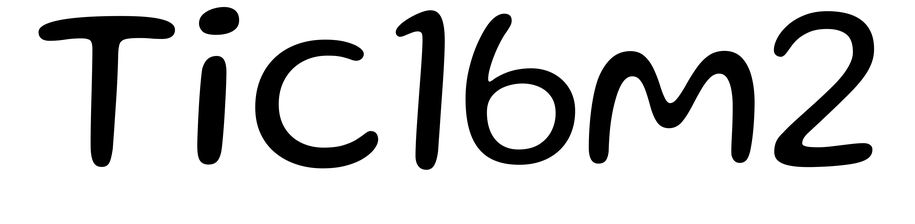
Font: Gluten_Light